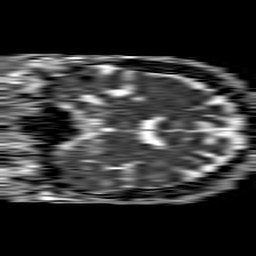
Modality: ADC
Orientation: coronal
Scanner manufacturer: philips
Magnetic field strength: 1.5 T
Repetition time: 4.6 s
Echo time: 0.08517 s